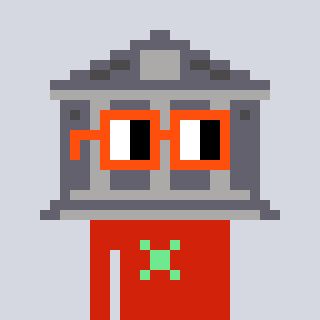
a pixel art character with square orange glasses, a bank-shaped head and a red-colored body on a cool background